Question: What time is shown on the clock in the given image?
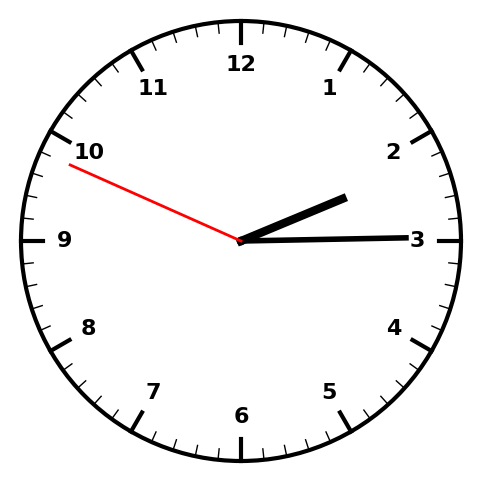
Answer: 02:14:49